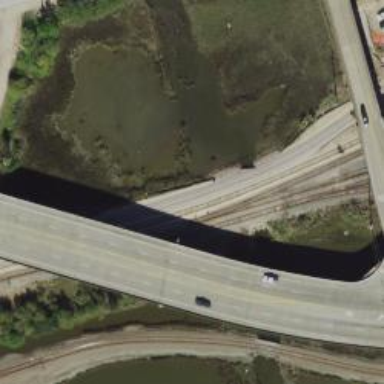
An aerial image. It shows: Culvert tunnel.